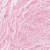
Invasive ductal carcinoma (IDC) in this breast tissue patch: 0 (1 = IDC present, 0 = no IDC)